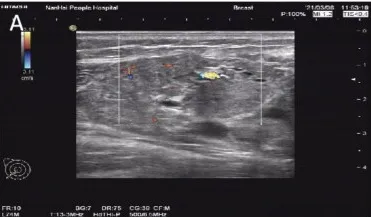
Preoperative color ultrasonography ,. Color ultrasonography. Of the breast indicated a solid mass with a clear boundary,. A low blood flow signal cystic changes.
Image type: radiology (ultrasound)